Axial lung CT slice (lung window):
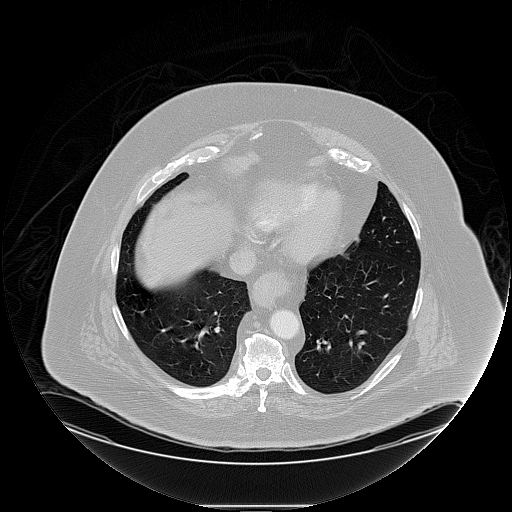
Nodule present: no